Question: I am trying to use parameter set and use default parameter set. But the default parameter set doesn't seem to work for me. Any help is much appreciated. I can easily use validate set with default action but I want to know what I am doing wrong here.
'''
Param([cmdletbinding(DefaultParametersetname="Directory")]
[Parameter(Mandatory=$false,ParameterSetName="File")]
[switch]$file,
[Parameter(Mandatory=$false,ParameterSetName="Directory")]
[switch]$directory,
[Parameter(Mandatory=$false,ParameterSetName="File")]
[Parameter(Mandatory=$false,ParameterSetName="Directory")]
[string]$Source,
[Parameter(Mandatory=$true,ParameterSetName="File")]
[Parameter(Mandatory=$true,ParameterSetName="Directory")]
[string]$DestinationPath,
[Parameter(Mandatory=$false,ParameterSetName="Directory")]
[Parameter(Mandatory=$false,ParameterSetName="File")]
[array]$Servers
PS C:\> Test-Script -Source "c:\somedirectory" -DestinationPath "c:\someotherdirectory"
'''

> Test-Script : Parameter set cannot be resolved using the specified named parameters.
At line:1 char:1
+ Test-Script -Source "c:\somedirectory" -DestinationPath "c:\someotherdirectory"
+ ~~~~~~~~~~~~~~~~~~~~~~~~~~~~~~~~~~~~~~~~~~~~~~~~~~~~~~~~~~~~~~~~~~~~~~~~~~~~~~~
+ CategoryInfo : InvalidArgument: (:) [Test-Script], ParameterBindingException
+ FullyQualifiedErrorId : AmbiguousParameterSet,Test-Script
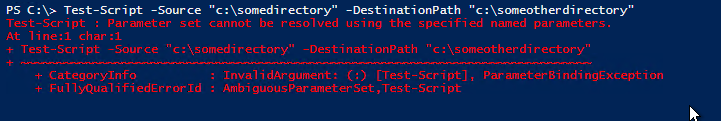
Answer: The <URL> needs to go outside the 'param' block, immediately before the 'param' keyword, otherwise it will simply be ignored:
'''
[CmdletBinding(DefaultParametersetname="Directory")]
Param(
[Parameter(Mandatory=$false,ParameterSetName="File")]
[switch]$file,
[Parameter(Mandatory=$false,ParameterSetName="Directory")]
[switch]$directory,
[Parameter(Mandatory=$false,ParameterSetName="File")]
[Parameter(Mandatory=$false,ParameterSetName="Directory")]
[string]$Source,
[Parameter(Mandatory=$true,ParameterSetName="File")]
[Parameter(Mandatory=$true,ParameterSetName="Directory")]
[string]$DestinationPath,
[Parameter(Mandatory=$false,ParameterSetName="Directory")]
[Parameter(Mandatory=$false,ParameterSetName="File")]
[array]$Servers
)
'''